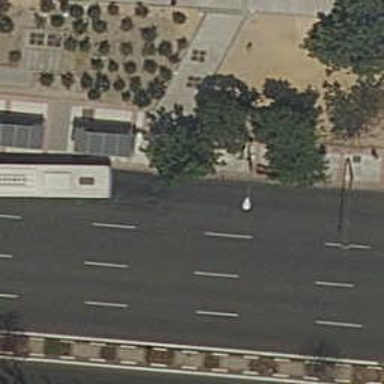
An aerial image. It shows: Sidewalk along the footway.